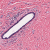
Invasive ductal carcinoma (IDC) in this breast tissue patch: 0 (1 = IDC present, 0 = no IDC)